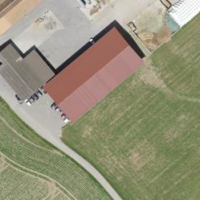
EUNIS habitat code: 52
Species observed at this site:
Lathyrus vernus